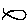
Label: fish